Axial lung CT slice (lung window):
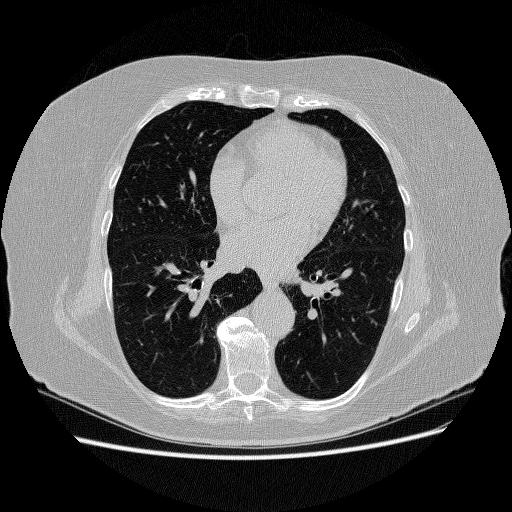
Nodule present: no